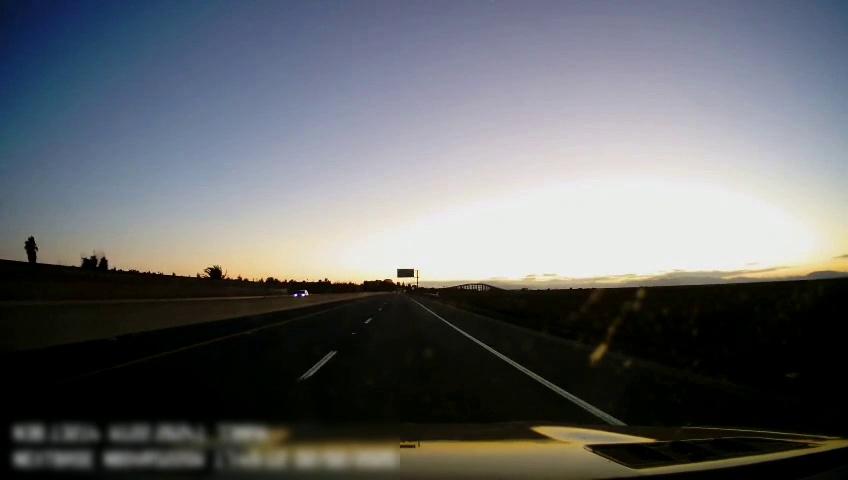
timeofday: Dusk/Dawn/Twilight
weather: Sunny
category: Drivable Space
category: Vehicles | SUV
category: Lanes | Current Lane
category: Lanes | Current Lane
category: Lanes | Alternate Lane
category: Lanes | Alternate Lane
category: Traffic | Signs